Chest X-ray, PA view. Patient: 35 years old, sex F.
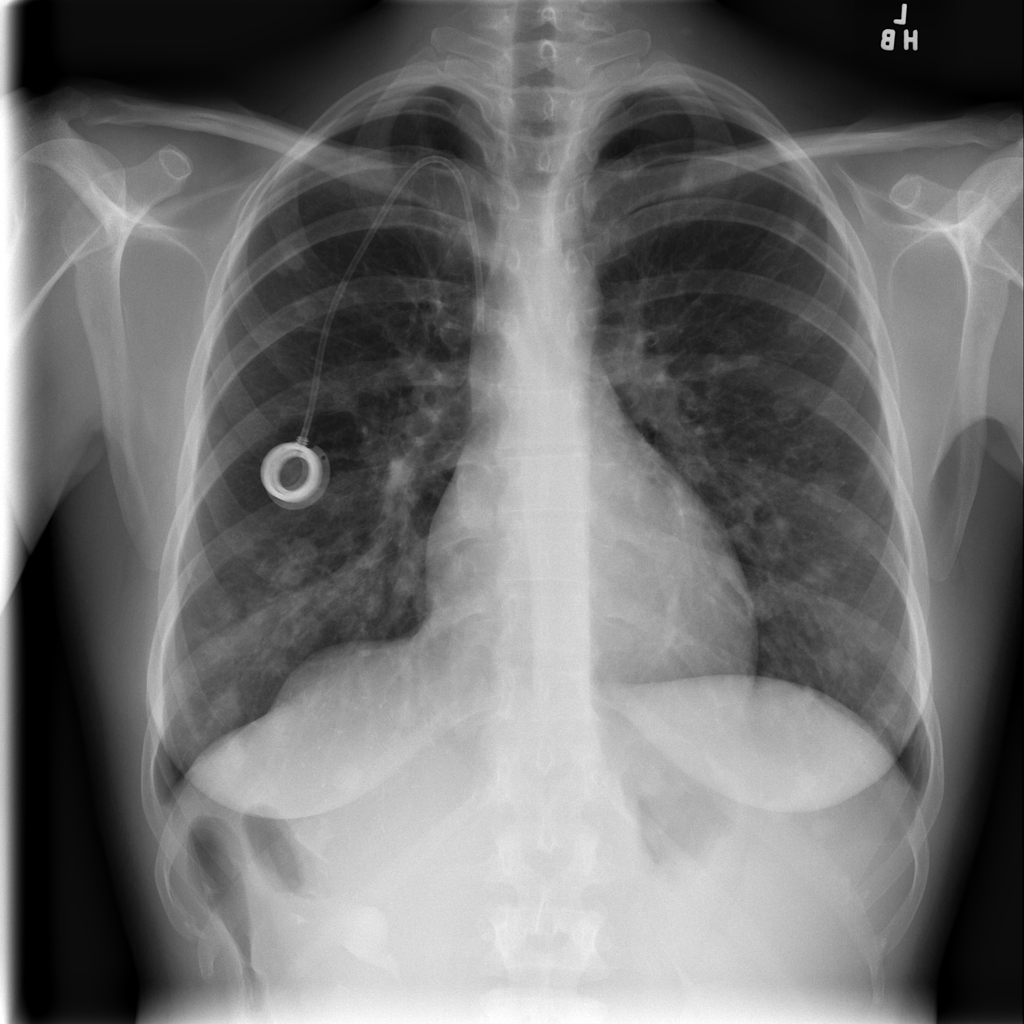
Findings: Nodule